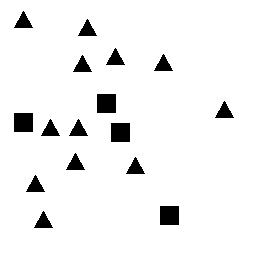
Squares: 4
Triangles: 12
Stars: 0
Total shapes: 16